Question: Currently I am developing an app, which will detect circles from photos. I have managed to write a code for this, but it either does false negatives or false positives, if I get phone a bit away from PC screen. How can I improve the result?I mean, there are lots of apps that detect small and unclear circles.
[Update]
I'm fiddling with values in 'GaussianBlur' and 'HoughCircles'. Changing
'Imgproc.GaussianBlur(grayMat, grayMat, new Size(9, 9), 2, 2);' to 'Imgproc.GaussianBlur(grayMat, grayMat, new Size(9, 9), 9, 9);' and double 'param1 = 70, param2 = 72;' to 'double param1 = 50, param2 = 52;' improve the result, but not enough.
'''
Mat mat = new Mat(bitmap.getWidth(), bitmap.getHeight(),
CvType.CV_8UC1);
Mat grayMat = new Mat(bitmap.getWidth(), bitmap.getHeight(),
CvType.CV_8UC1);
Utils.bitmapToMat(bitmap, mat);
int colorChannels = (mat.channels() == 3) ? Imgproc.COLOR_BGR2GRAY
: ((mat.channels() == 4) ? Imgproc.COLOR_BGRA2GRAY : 1);
Imgproc.cvtColor(mat, grayMat, colorChannels);
Imgproc.GaussianBlur(grayMat, grayMat, new Size(9, 9), 2, 2);
// accumulator value
double dp = 1.2d;
// minimum distance between the center coordinates of detected circles in pixels
double minDist = 100;
int minRadius = 0, maxRadius = 0;
double param1 = 70, param2 = 72;
Mat circles = new Mat(bitmap.getWidth(),
bitmap.getHeight(), CvType.CV_8UC1);
Imgproc.HoughCircles(grayMat, circles,
Imgproc.CV_HOUGH_GRADIENT, dp, minDist, param1,
param2, minRadius, maxRadius);
int numberOfCircles = 9;
if (numberOfCircles > circles.cols()){
numberOfCircles = circles.cols();
}
for (int i=0; i<numberOfCircles; i++) {
double[] circleCoordinates = circles.get(0, i);
if(circleCoordinates == null){
break;
}
int x = (int) circleCoordinates[0], y = (int) circleCoordinates[1];
Point center = new Point(x, y);
android.graphics.Point centerC = new android.graphics.Point(x, y);
int radius = (int) circleCoordinates[2];
Core.circle(mat, center, radius, new Scalar(0,
255, 0), 4);
Core.rectangle(mat, new Point(x - 5, y - 5),
new Point(x + 5, y + 5),
new Scalar(0, 128, 255), -1);
'''
Thanks in advance.
Right now I use those A-shaped points to test the code, but I want to detect even smaller circles on the photo.

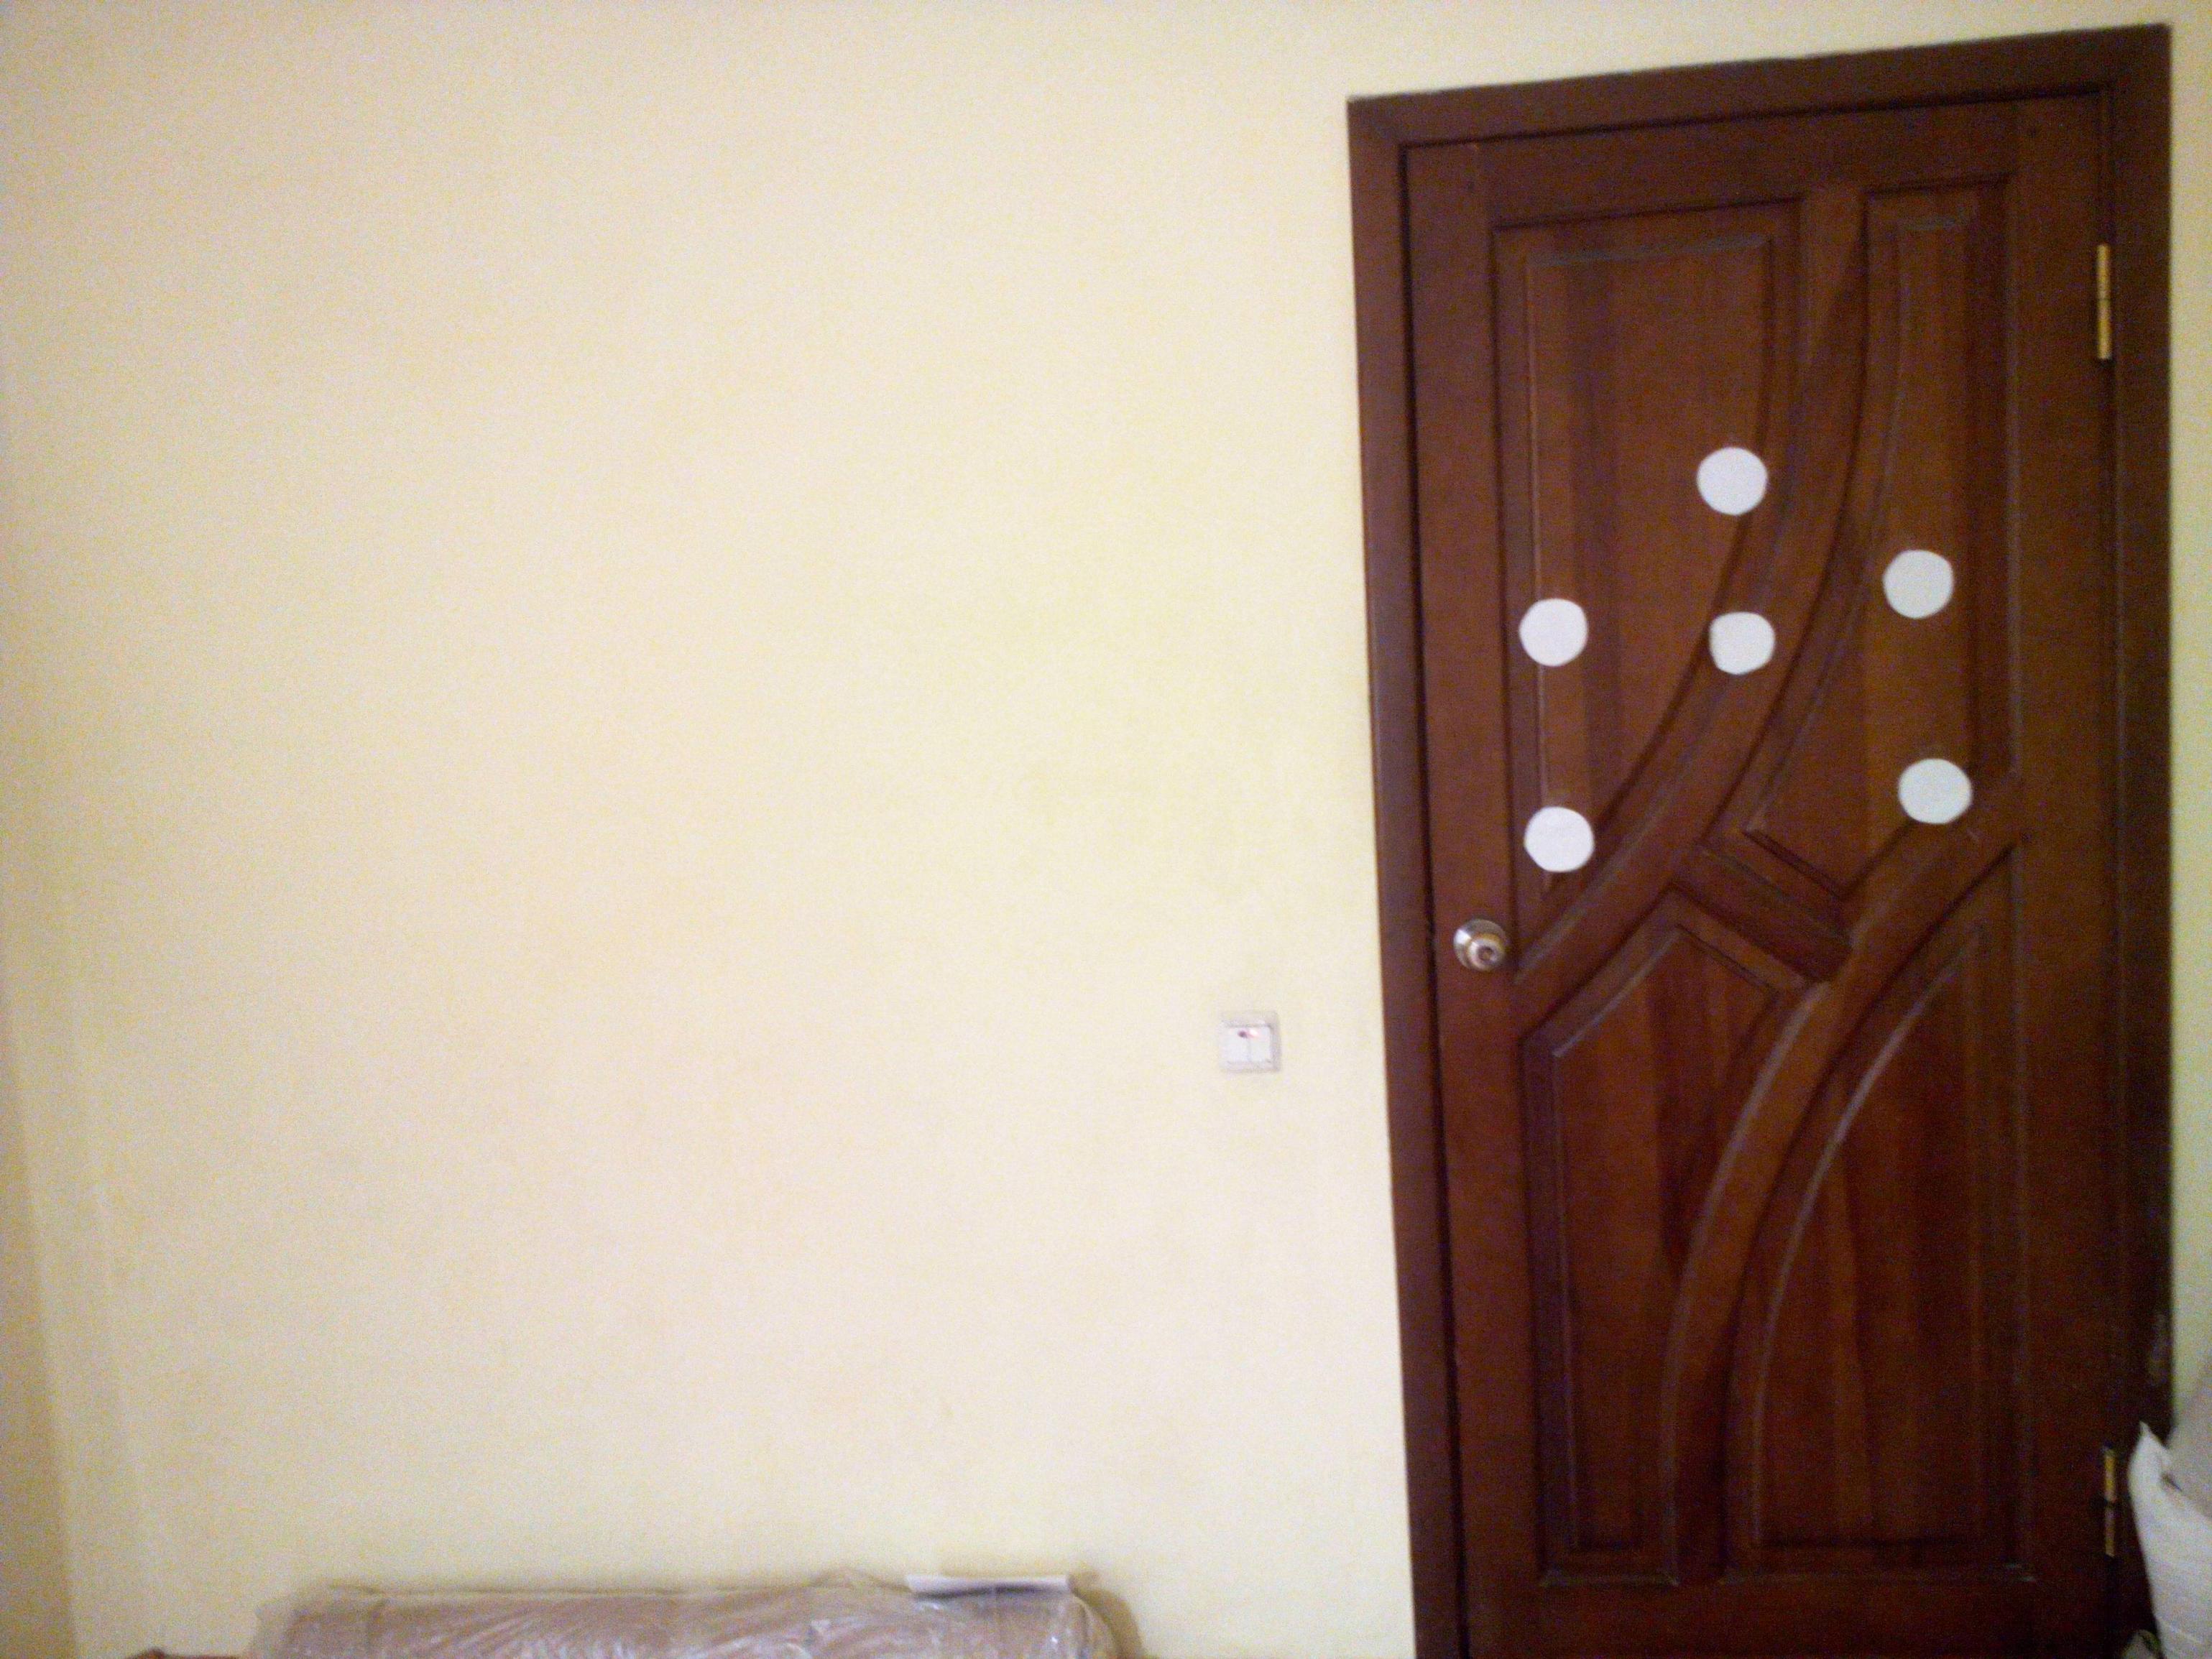
Answer: I think, if you want to detect only white circles, you need to implement color detection. Not only it will greatly improve detection quality, but remove a lot of false positives and negatives. Using color detection is pretty simple, since it is already present in OpenCV. For this use 'Core.inRange' function. You can find more about it <URL>